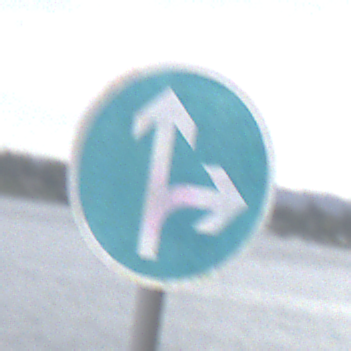
Verkehrszeichen: VorgeschriebeneFahrtrichtungGeradeausOderRechts
Umgebung: Outdoor, Suburban
Tageszeit: Midday
Wetter: Overcast
Licht: Natural
Jahreszeit: NotSpecified
Kontrast: LowContrast